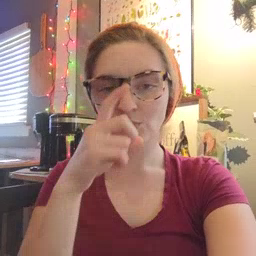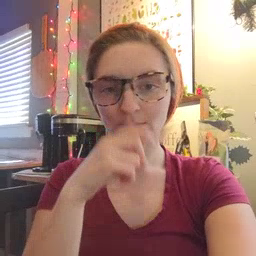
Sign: doll